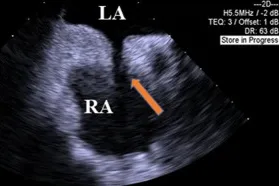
2D-TEE and 4D-TEE images revealed lipomatous hypertrophy of the atrial septum with atrial septal defect. (A) On 2D-TEE imaging, a single secundum ASD (arrow) and interatrial septum thickened to 20.7 mm in diameter were observed from 0. View. The septum with brightness features is characterized by the deposition of unencapsulated fat cells in the atrial septum.
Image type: radiology (ultrasound)